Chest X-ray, PA view. Patient: 34 years old, sex F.
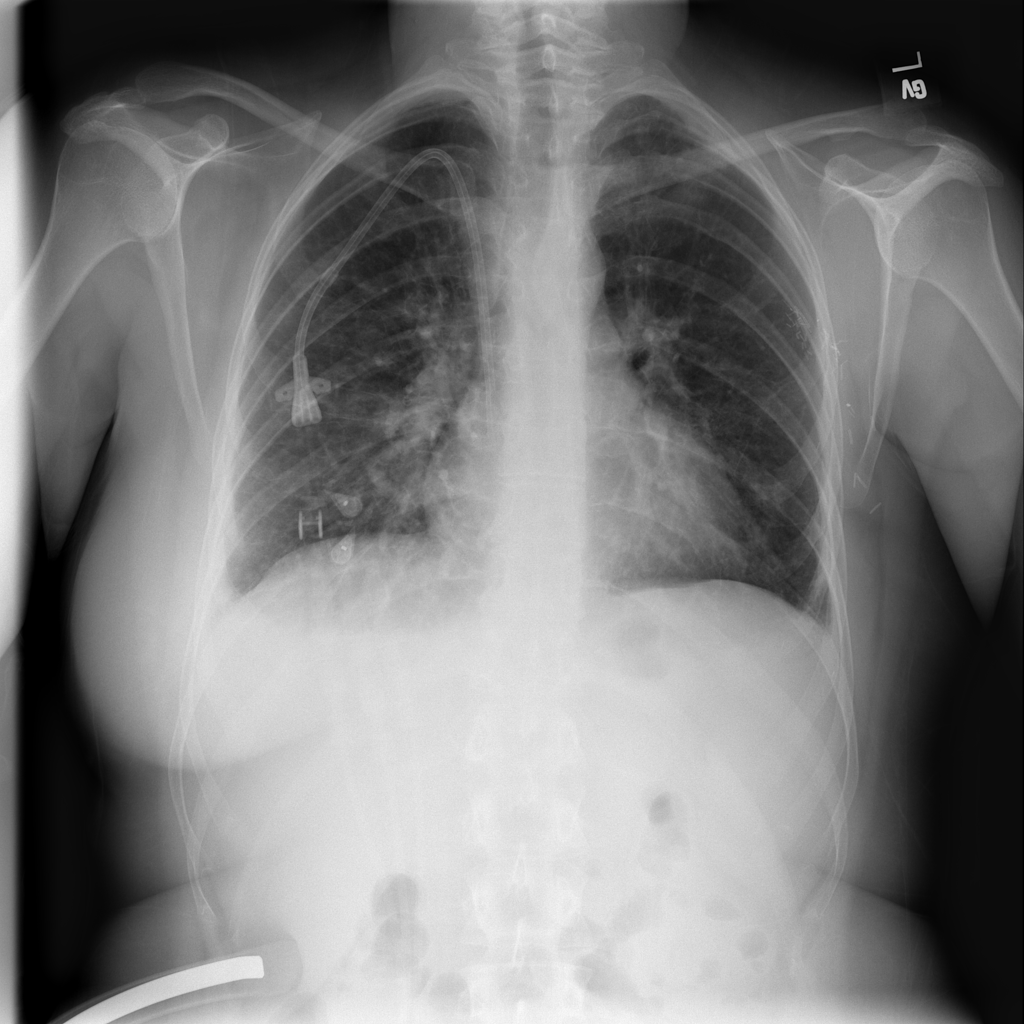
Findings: No Finding